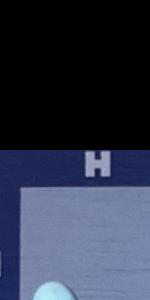
Label: Empty